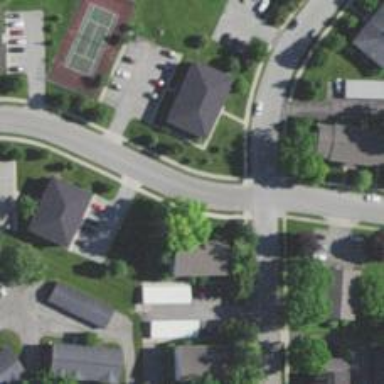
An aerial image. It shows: Residential road with asphalt surface and separate sidewalk.